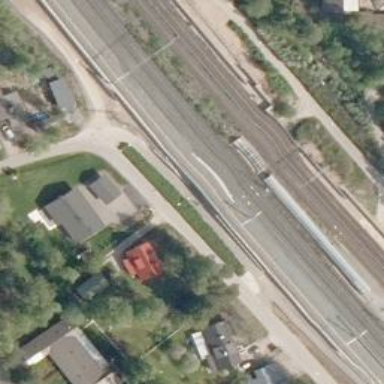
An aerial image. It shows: Railway track with continuous electrified contact lines.